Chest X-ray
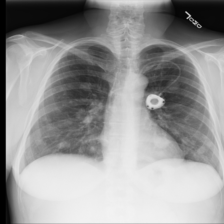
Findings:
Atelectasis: negative
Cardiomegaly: negative
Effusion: negative
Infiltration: negative
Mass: positive
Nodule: negative
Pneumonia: negative
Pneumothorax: negative
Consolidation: negative
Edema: negative
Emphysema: negative
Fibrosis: negative
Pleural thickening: negative
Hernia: negative